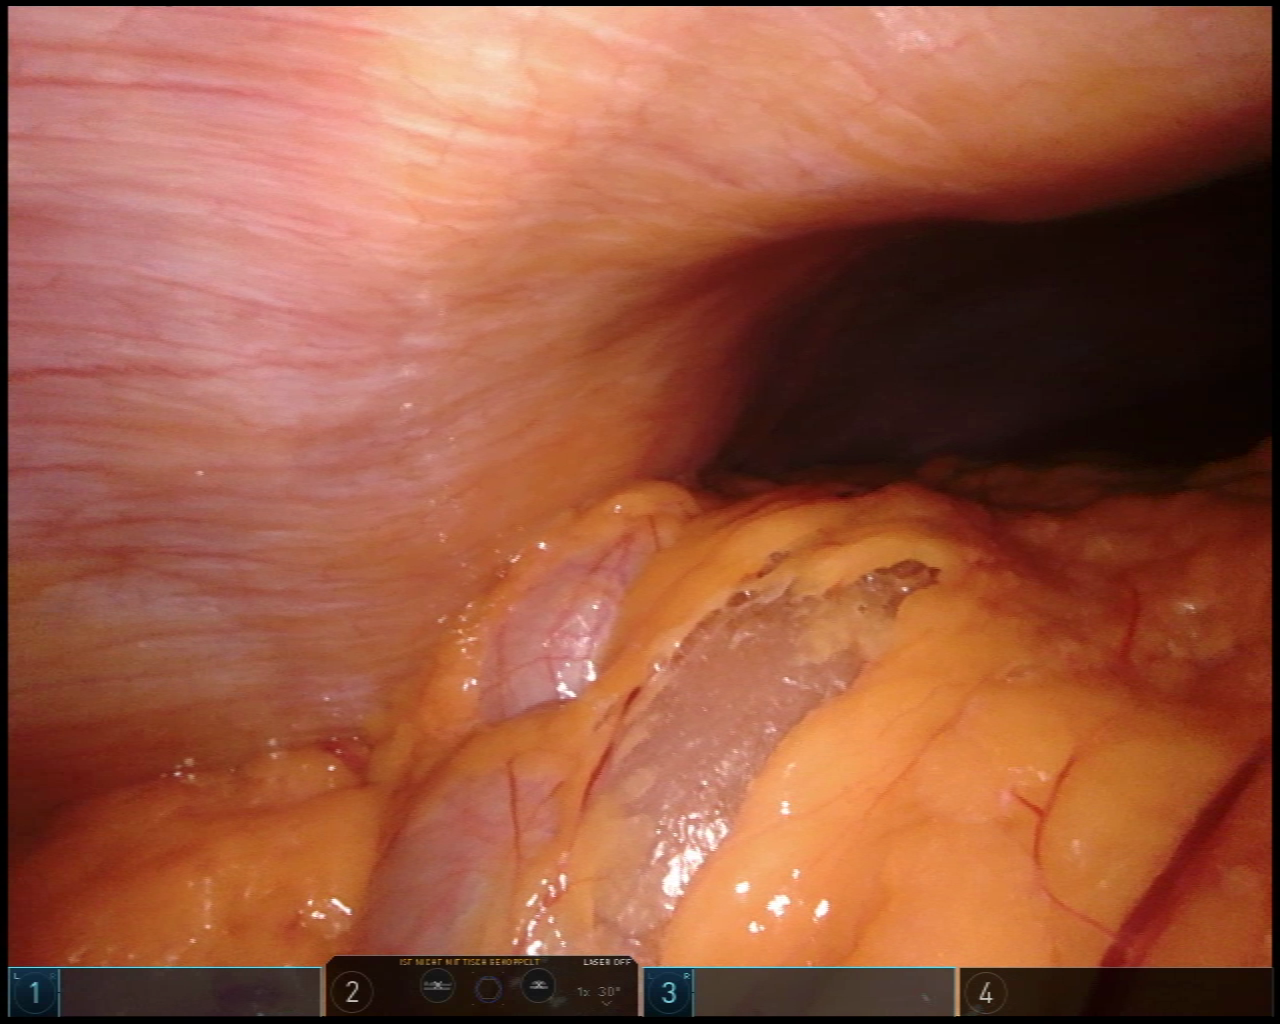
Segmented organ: abdominal_wall
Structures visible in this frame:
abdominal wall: yes
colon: yes
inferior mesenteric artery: no
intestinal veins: no
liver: no
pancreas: no
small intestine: no
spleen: no
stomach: no
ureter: no
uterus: no
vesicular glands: no